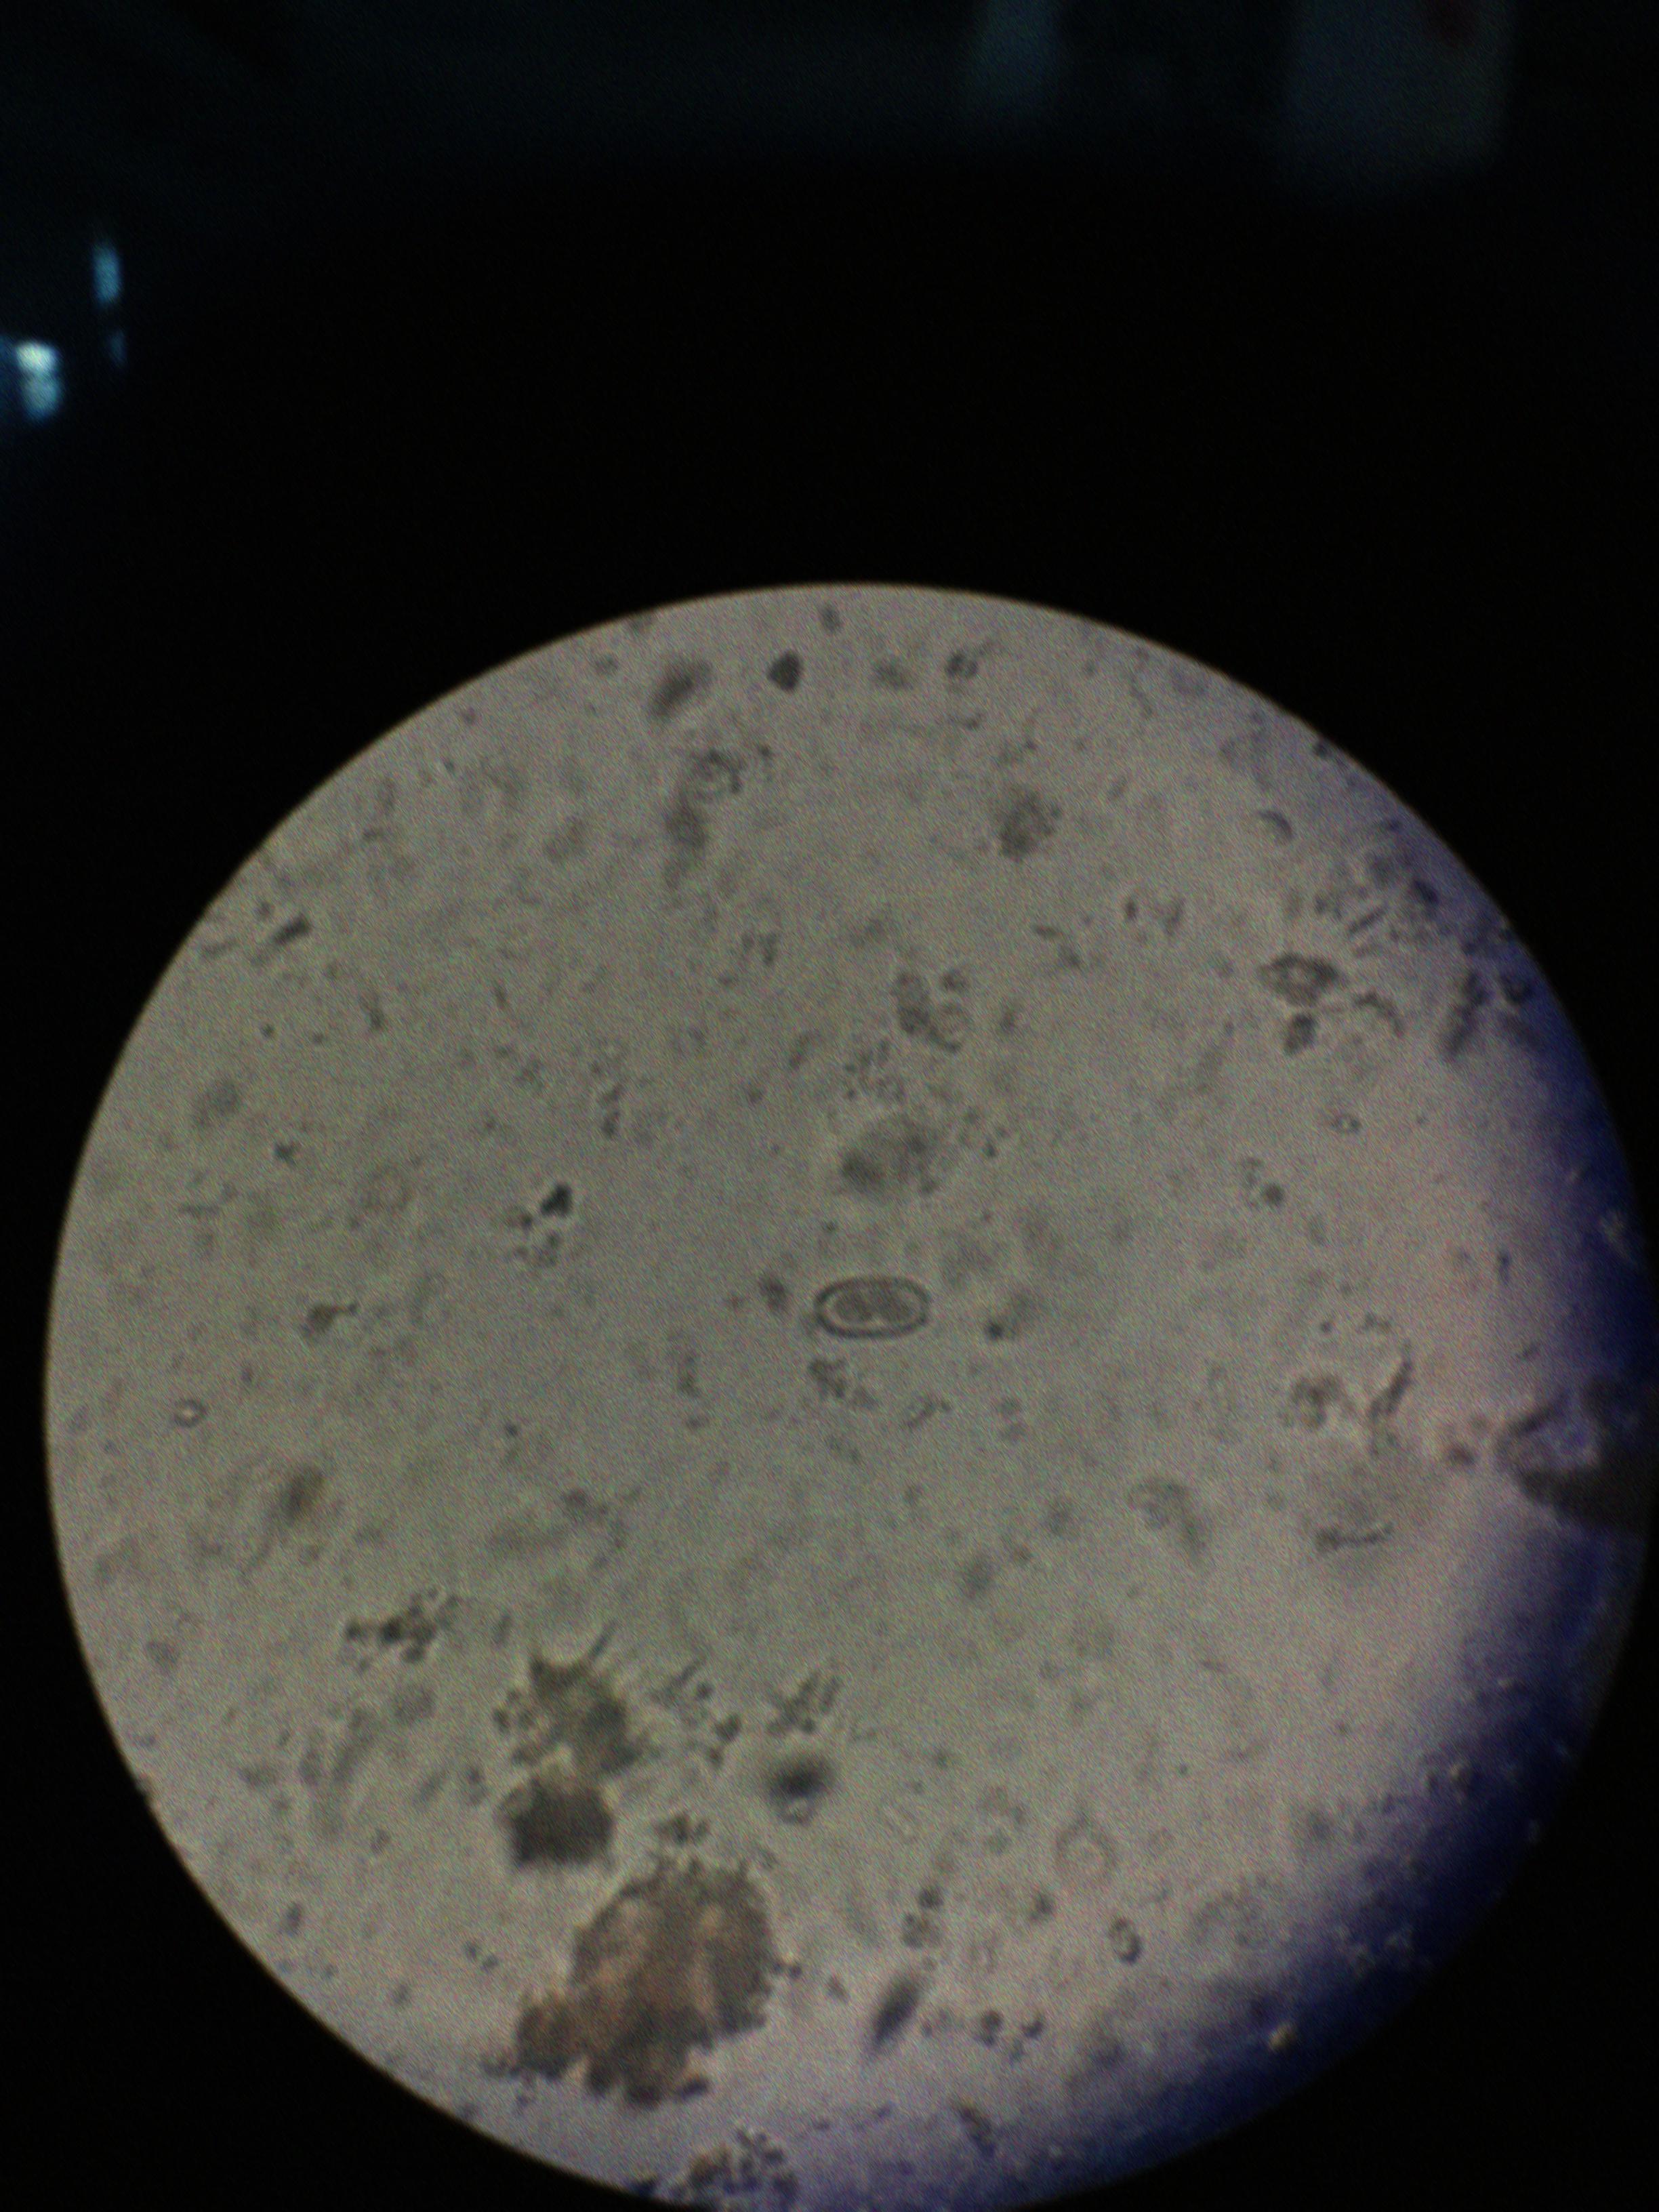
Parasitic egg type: Capillaria philippinensis